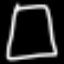
Label: square